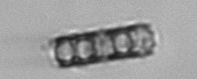
Label: Paralia_sulcata